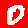
Digit: 0